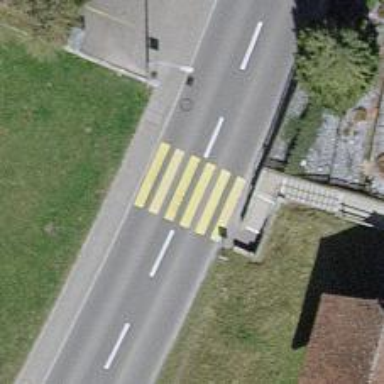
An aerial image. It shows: Uncontrolled zebra crossing with zebra markings.